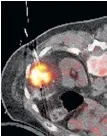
PET/CT-guided cryoablation of perisplenic metastasis in a patient with uterine cancer. (h). Fused PET/CT performed towards the end of the cryoablation at the level of lower cryoablation probes shows persistent FDG uptake within the tumour and a hypodense iceball on CT extending beyond the FDG avid tumour. This confirms an adequate ablation margin including and extending beyond the entire tumour. Note the bowel wall is at a significant distant from the cryoablation zone which has been achieved by hydrodisplacement.
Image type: radiology (pet)